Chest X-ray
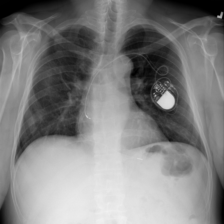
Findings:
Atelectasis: negative
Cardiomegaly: negative
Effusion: negative
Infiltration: negative
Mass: negative
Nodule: negative
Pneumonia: negative
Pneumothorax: negative
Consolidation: negative
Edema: negative
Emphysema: negative
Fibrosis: negative
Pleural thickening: negative
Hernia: negative